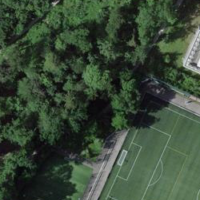
EUNIS habitat code: 53
Species observed at this site:
Fagus sylvatica